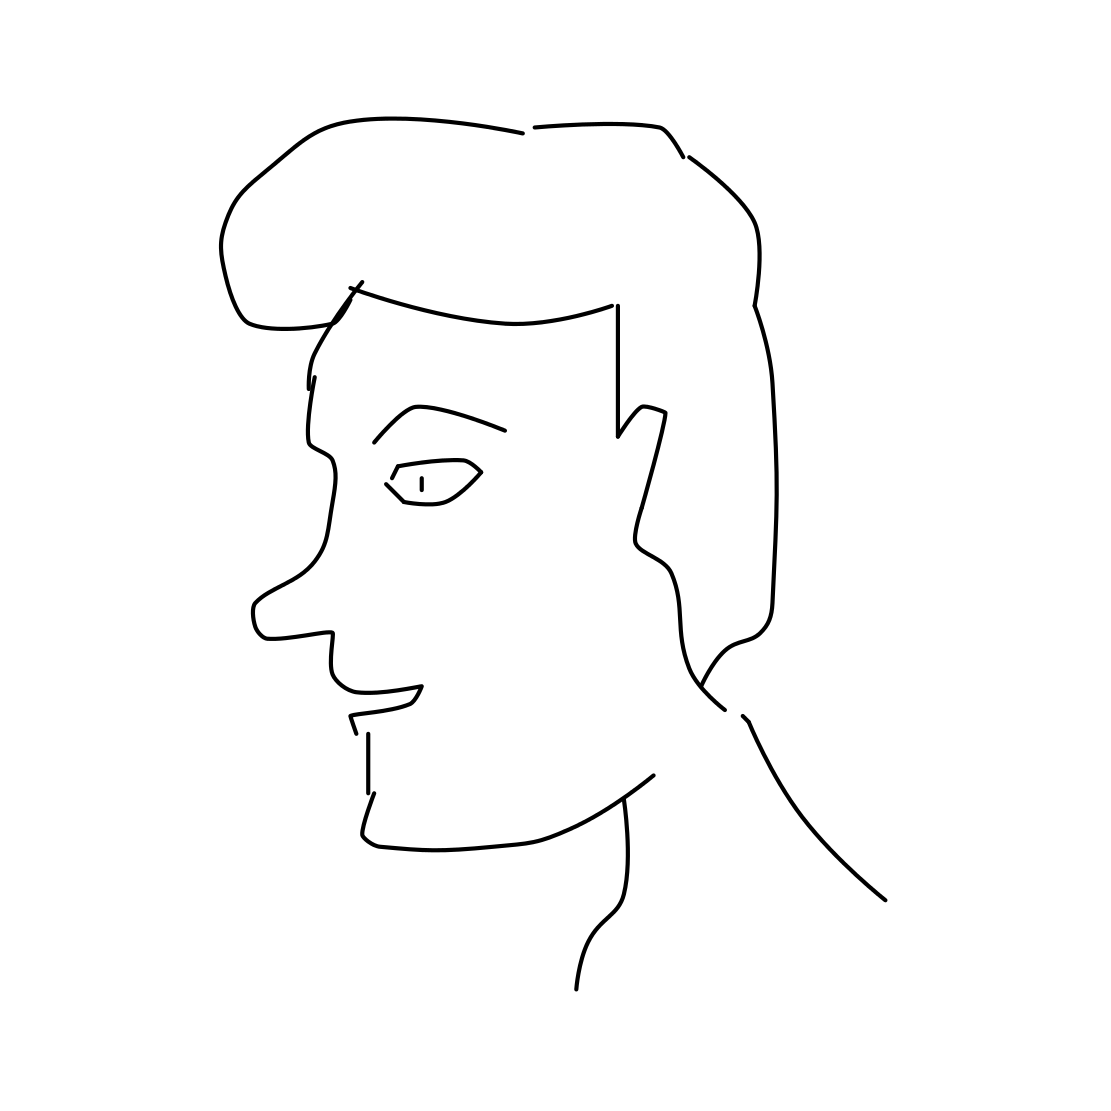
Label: head